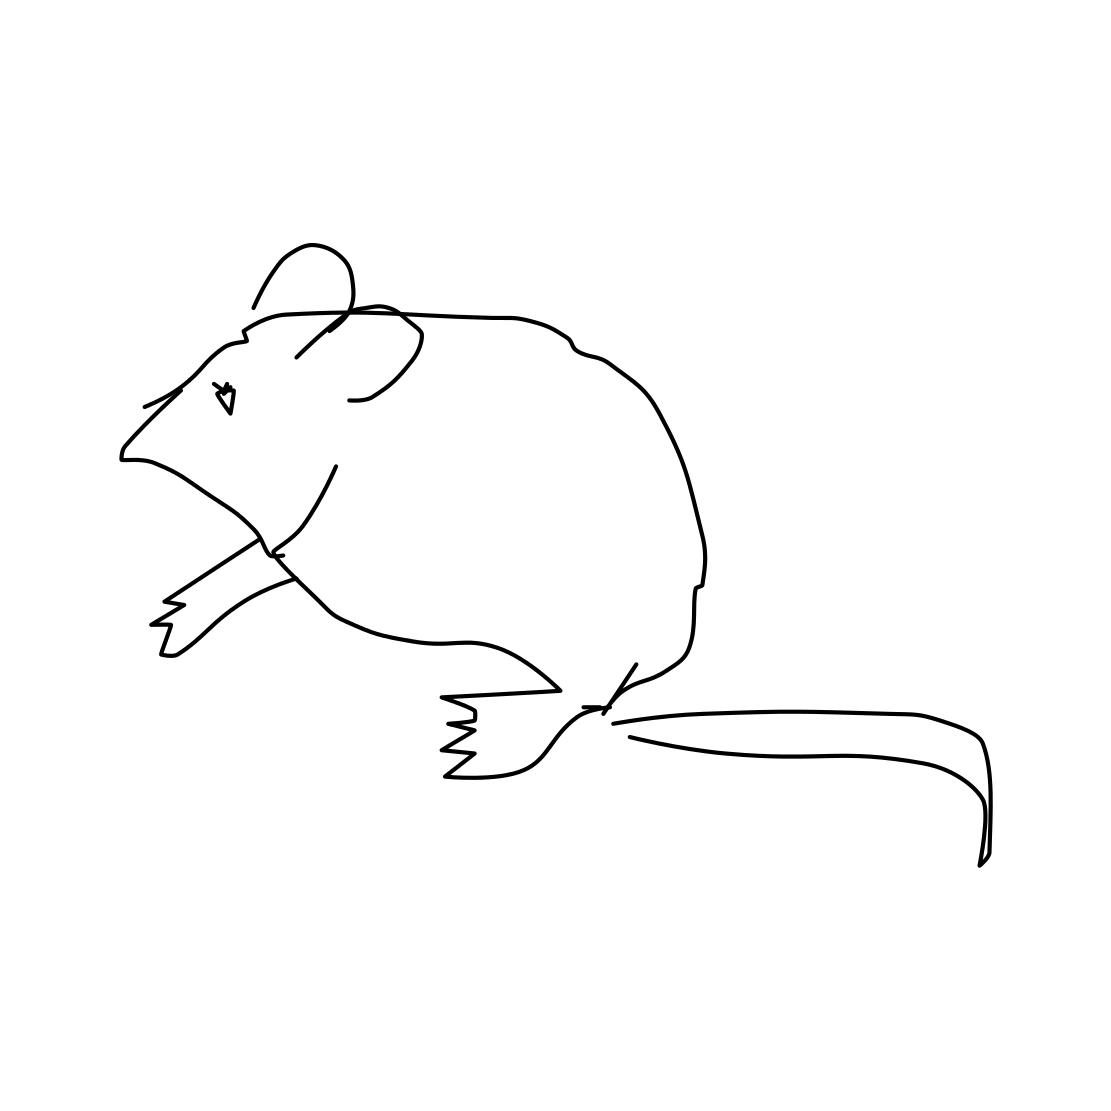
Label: mouse (animal)